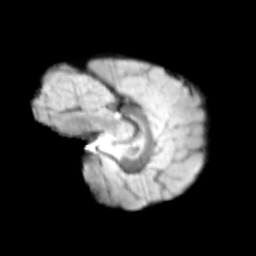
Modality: T2w
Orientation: sagittal
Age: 10
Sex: male
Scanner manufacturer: siemens
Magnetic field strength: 3 T
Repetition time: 3.8 s
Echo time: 0.07 s